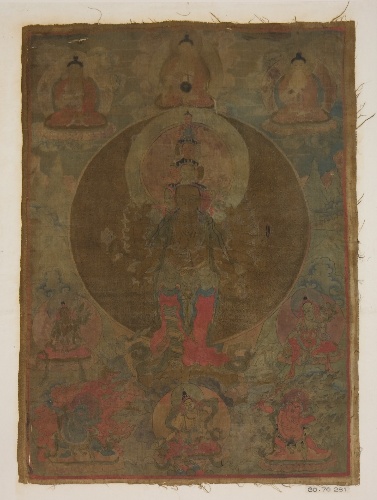
Date: date unknown
Object type: Tangka
Classification: Paintings
Medium: Color on silk
Culture: Tibet
Dimensions: 19 x 13 1/2 in. (48.3 x 34.3 cm)
Department: Asian Art
Credit line: Rogers Fund, 1930
Accession year: 1930
Repository: Metropolitan Museum of Art, New York, NY
Tags: Bodhisattvas|Buddhism